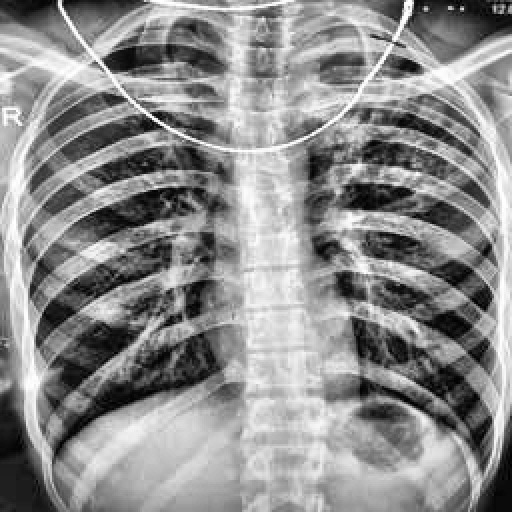
Finding: TUBERCULOSIS